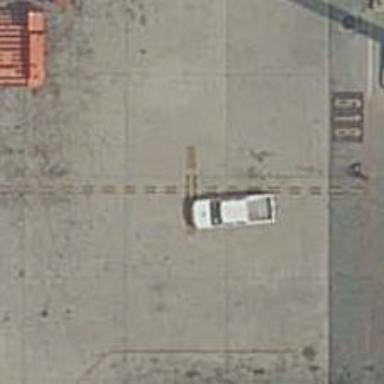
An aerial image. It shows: Airport parking position.